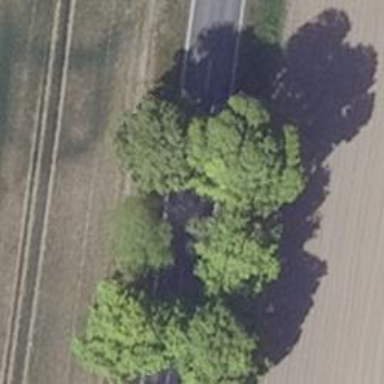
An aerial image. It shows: Deciduous tree with broadleaved leaves.